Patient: sex M, age 42
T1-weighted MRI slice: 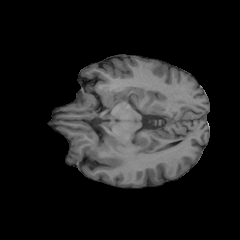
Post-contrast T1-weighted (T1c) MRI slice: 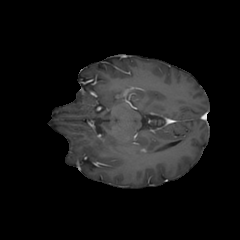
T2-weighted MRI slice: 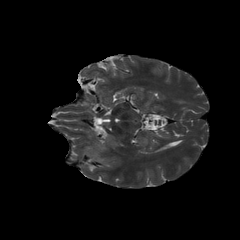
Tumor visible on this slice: no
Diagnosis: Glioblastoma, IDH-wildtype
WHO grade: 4